Field crop: maize
Growth stage: 2
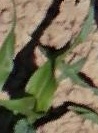
Species: maize